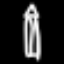
Label: pencil